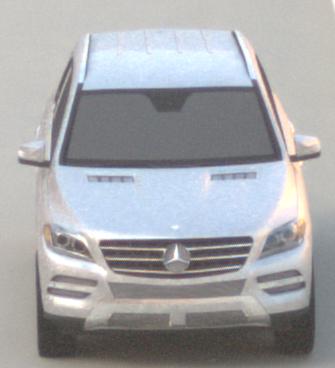
Make: Mercedes-Benz
Model: ML 350
Detailed model: M-Class (166)
Model produced from: 2011/11
Model produced until: 2014/10
Doors: 5
Color: white
Road condition: dry road
Daytime: sunrise or sunset
Contrast: low contrast